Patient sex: M
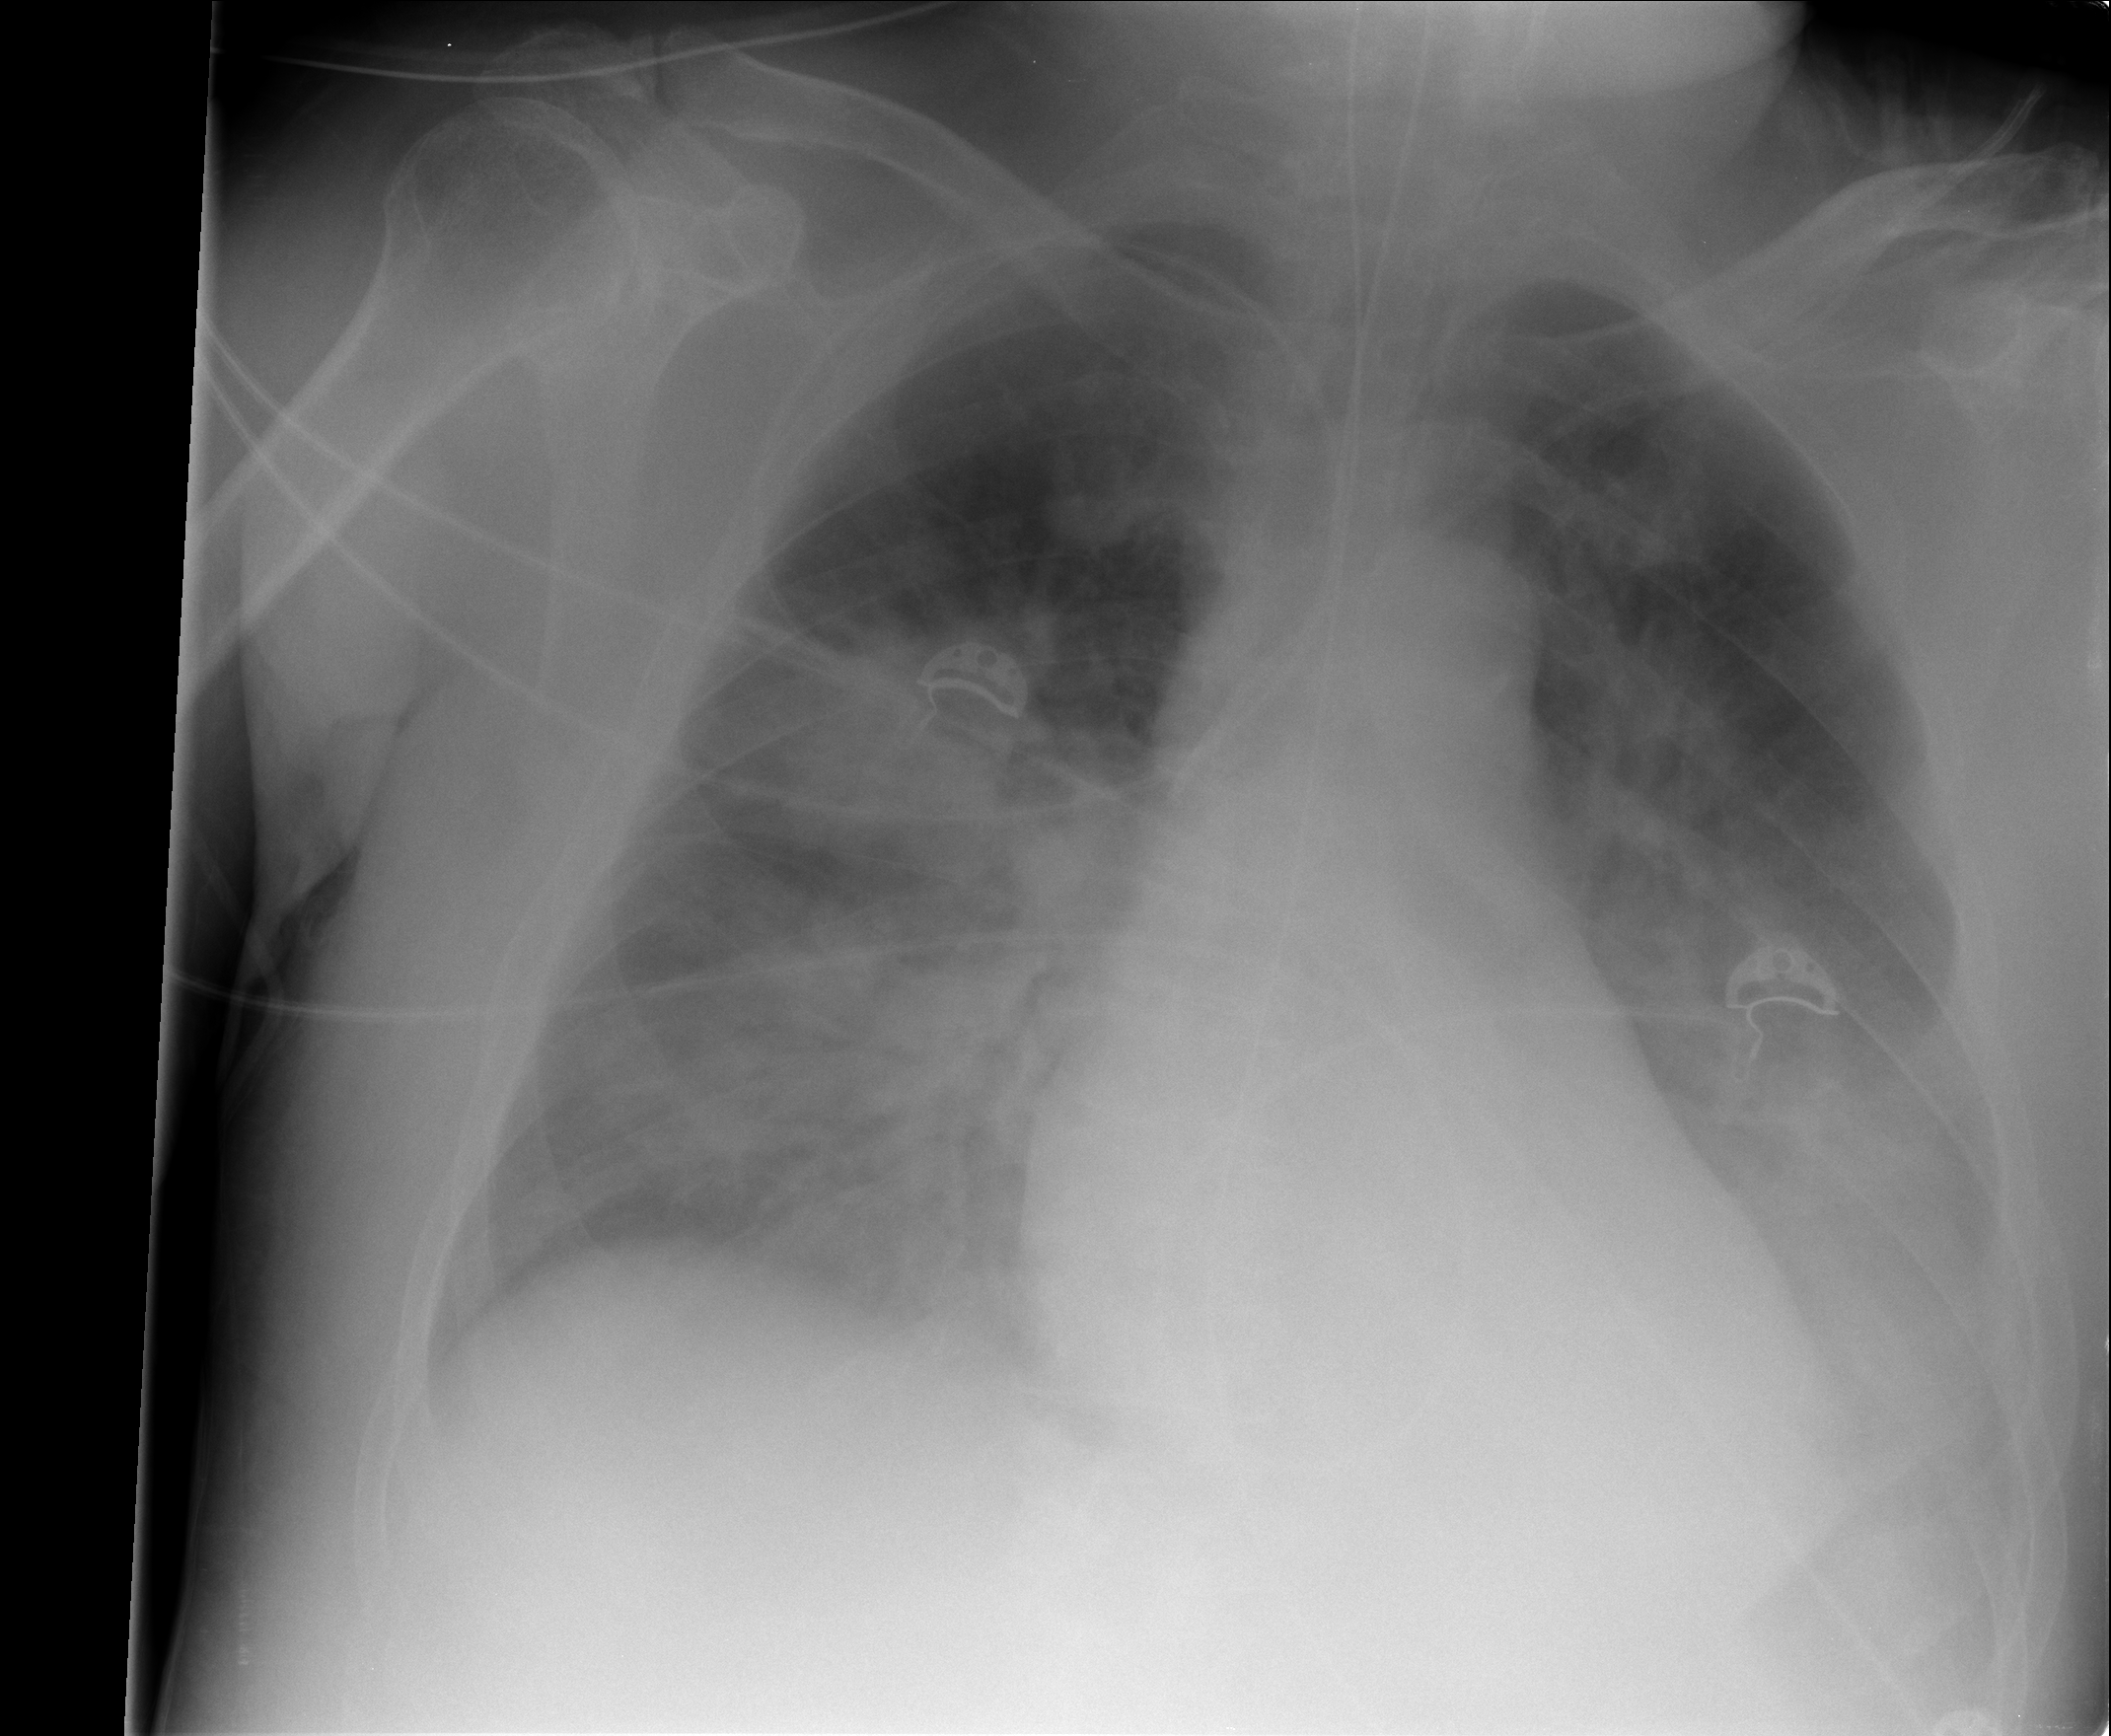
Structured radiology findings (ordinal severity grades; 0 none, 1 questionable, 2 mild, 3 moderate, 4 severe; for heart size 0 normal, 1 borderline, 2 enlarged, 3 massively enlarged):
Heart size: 2
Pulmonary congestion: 2
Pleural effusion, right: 2
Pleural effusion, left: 3
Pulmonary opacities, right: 3
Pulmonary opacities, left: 3
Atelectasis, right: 2
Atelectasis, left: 2